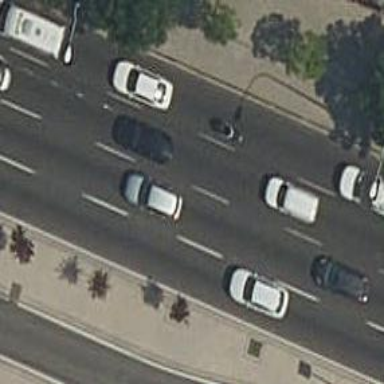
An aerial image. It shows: Traffic surveillance system.